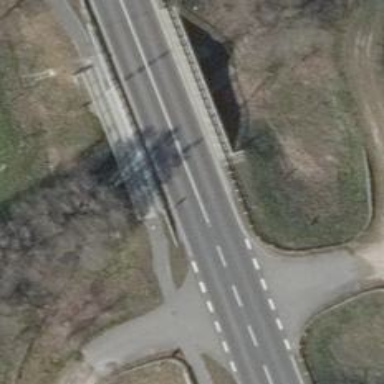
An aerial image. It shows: Man-made bridge.